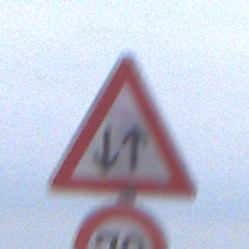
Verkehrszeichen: Gegenverkehr
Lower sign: Geschwindigkeit70
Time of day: MorningAfternoon
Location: Outdoor (Nature)
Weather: Overcast
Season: NotSpecified
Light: Natural